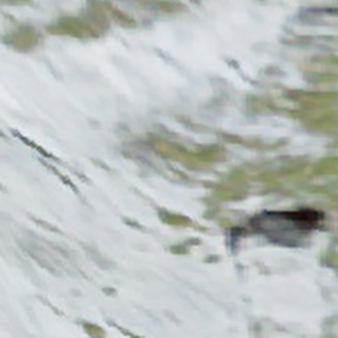
Label: other